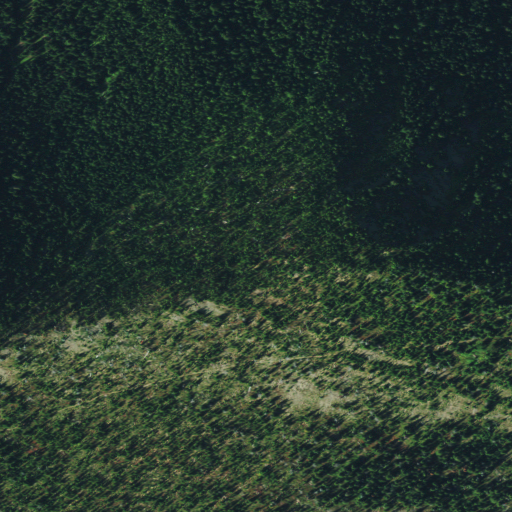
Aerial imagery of ridge(s) in Montana named Grant Ridge containing evergreen forest and shrub